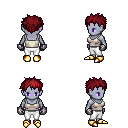
a pixel art fantasy rpg character, female body template, dark elf, purple skin, white pirate shirt, white pants, brunette bedhead hairstyle, metal gloves, gold boots, four views (front, back, left, right), 2x2 character sprite sheet, small pixel art, hard edges, no anti-aliasing